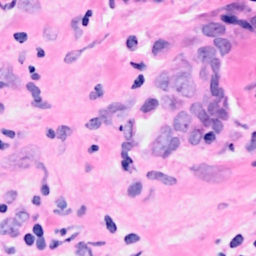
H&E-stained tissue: Breast